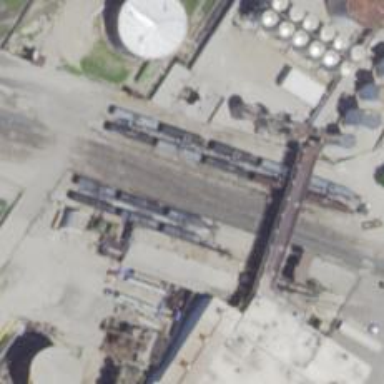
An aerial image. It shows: Rail spur service.